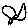
Label: bird